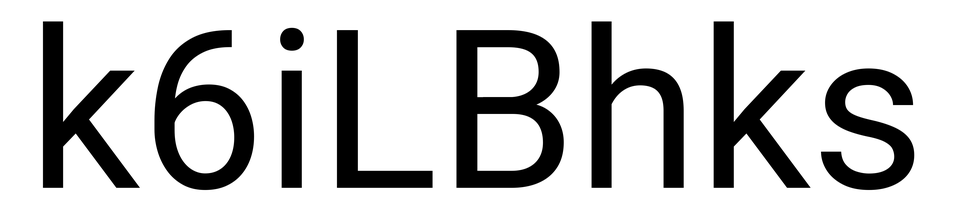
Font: Roboto_Regular